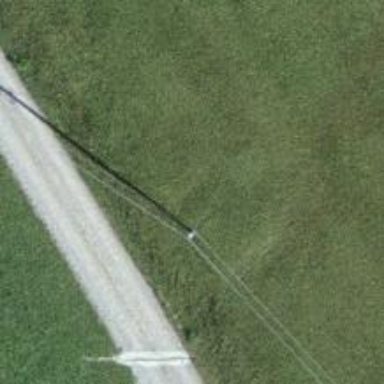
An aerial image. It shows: Utility pole in the area.